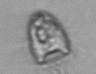
Label: Balanion